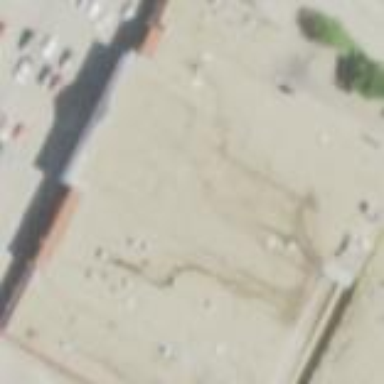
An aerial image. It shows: Supermarket building.